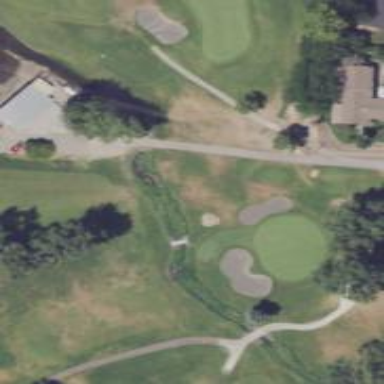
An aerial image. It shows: Path for both road and golf.